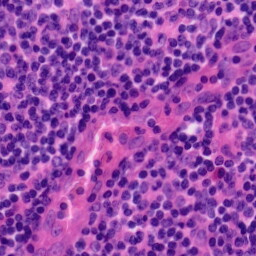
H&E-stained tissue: Tonsil